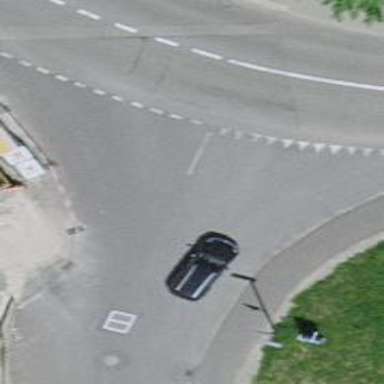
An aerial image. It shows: Road with "give way" sign.